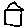
Label: house